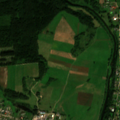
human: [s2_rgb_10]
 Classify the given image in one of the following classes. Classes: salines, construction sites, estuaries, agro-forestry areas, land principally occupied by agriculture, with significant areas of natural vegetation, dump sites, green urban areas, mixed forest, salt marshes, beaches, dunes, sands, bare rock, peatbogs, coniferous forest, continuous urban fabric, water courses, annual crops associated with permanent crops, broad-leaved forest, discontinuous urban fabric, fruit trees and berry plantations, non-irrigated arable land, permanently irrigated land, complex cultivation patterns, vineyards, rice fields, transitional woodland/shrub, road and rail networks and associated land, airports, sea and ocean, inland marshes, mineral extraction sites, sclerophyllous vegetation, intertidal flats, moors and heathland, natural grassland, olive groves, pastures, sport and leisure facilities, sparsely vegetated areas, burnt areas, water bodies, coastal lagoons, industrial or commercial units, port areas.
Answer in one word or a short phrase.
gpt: discontinuous urban fabric, non-irrigated arable land, pastures, complex cultivation patterns, mixed forest, transitional woodland/shrub